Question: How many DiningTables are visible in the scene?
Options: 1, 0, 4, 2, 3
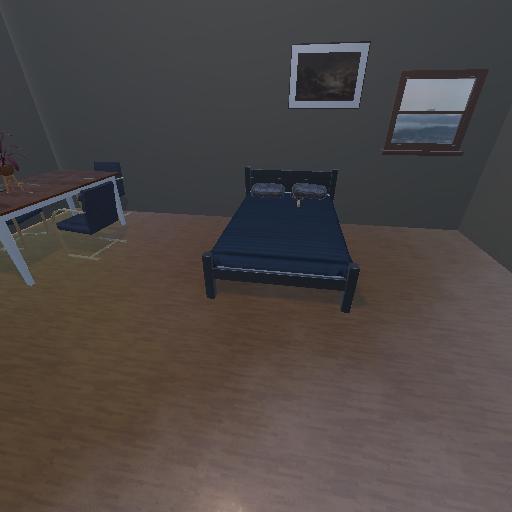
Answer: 1